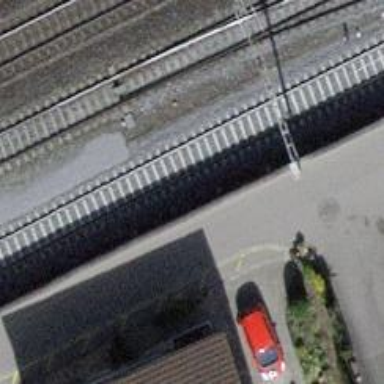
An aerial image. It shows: Single-track electrified railway service yard with contact line for trains.